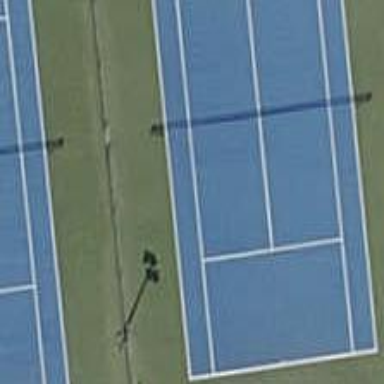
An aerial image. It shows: Tennis court on pitch designated for leisure land.